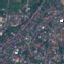
Land use / land cover: Residential